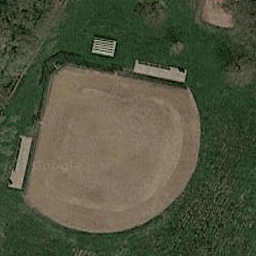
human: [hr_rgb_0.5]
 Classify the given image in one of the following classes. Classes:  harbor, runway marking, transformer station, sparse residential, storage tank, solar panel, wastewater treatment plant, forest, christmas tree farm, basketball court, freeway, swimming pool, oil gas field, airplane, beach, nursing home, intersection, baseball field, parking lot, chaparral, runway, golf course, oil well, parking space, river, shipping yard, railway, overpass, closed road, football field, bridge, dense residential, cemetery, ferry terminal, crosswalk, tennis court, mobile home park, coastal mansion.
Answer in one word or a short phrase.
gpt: baseball field